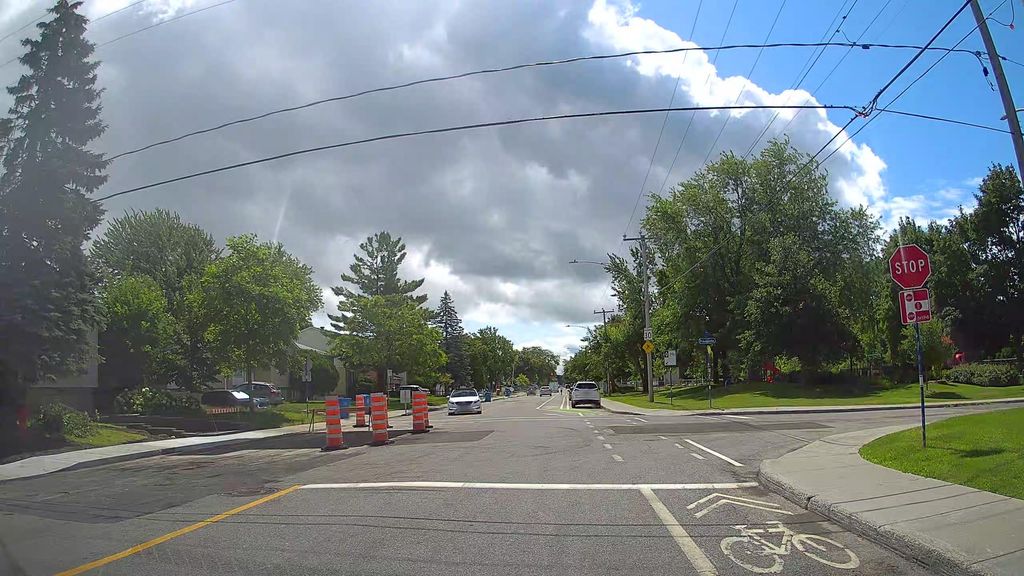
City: montreal